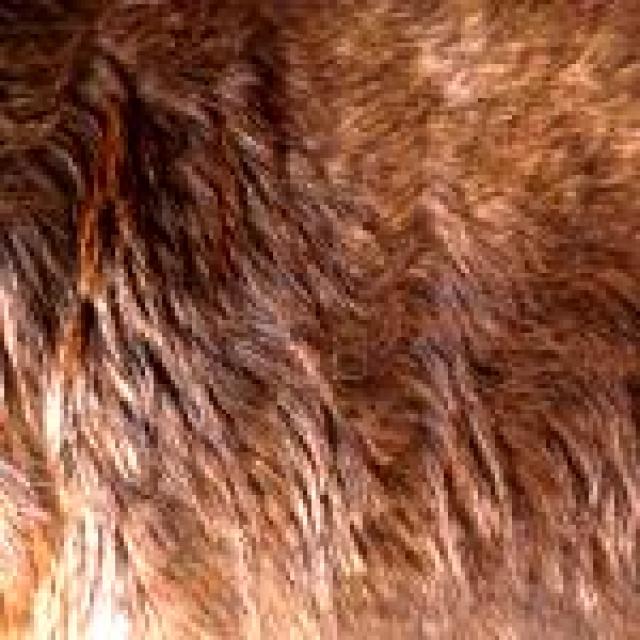
Healthy canine skin — no visible lesions, inflammation, or abnormalities. The skin and coat appear normal.